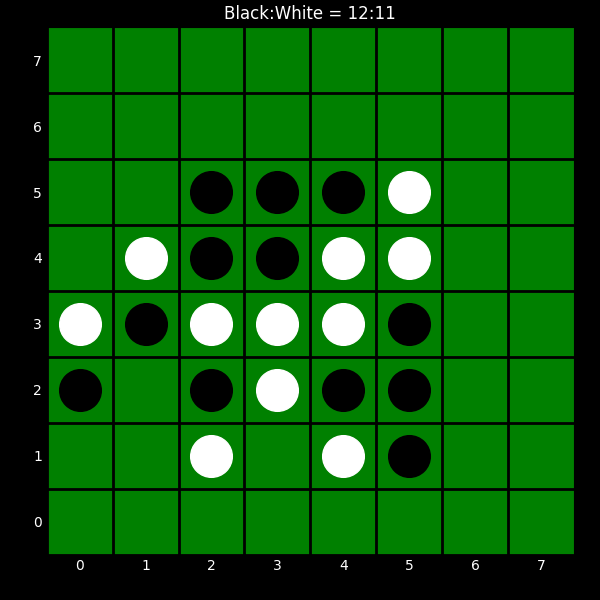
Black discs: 12
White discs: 11